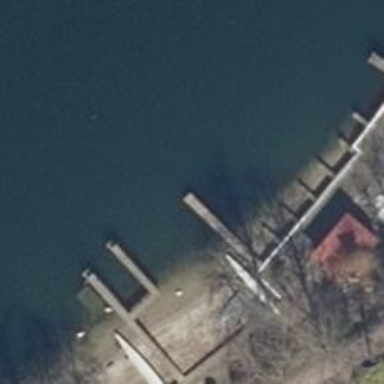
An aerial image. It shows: Man-made pier.